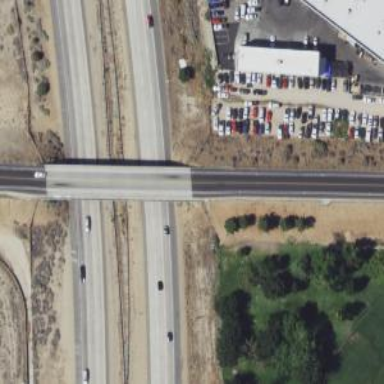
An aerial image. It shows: Viaduct bridge over tertiary road.